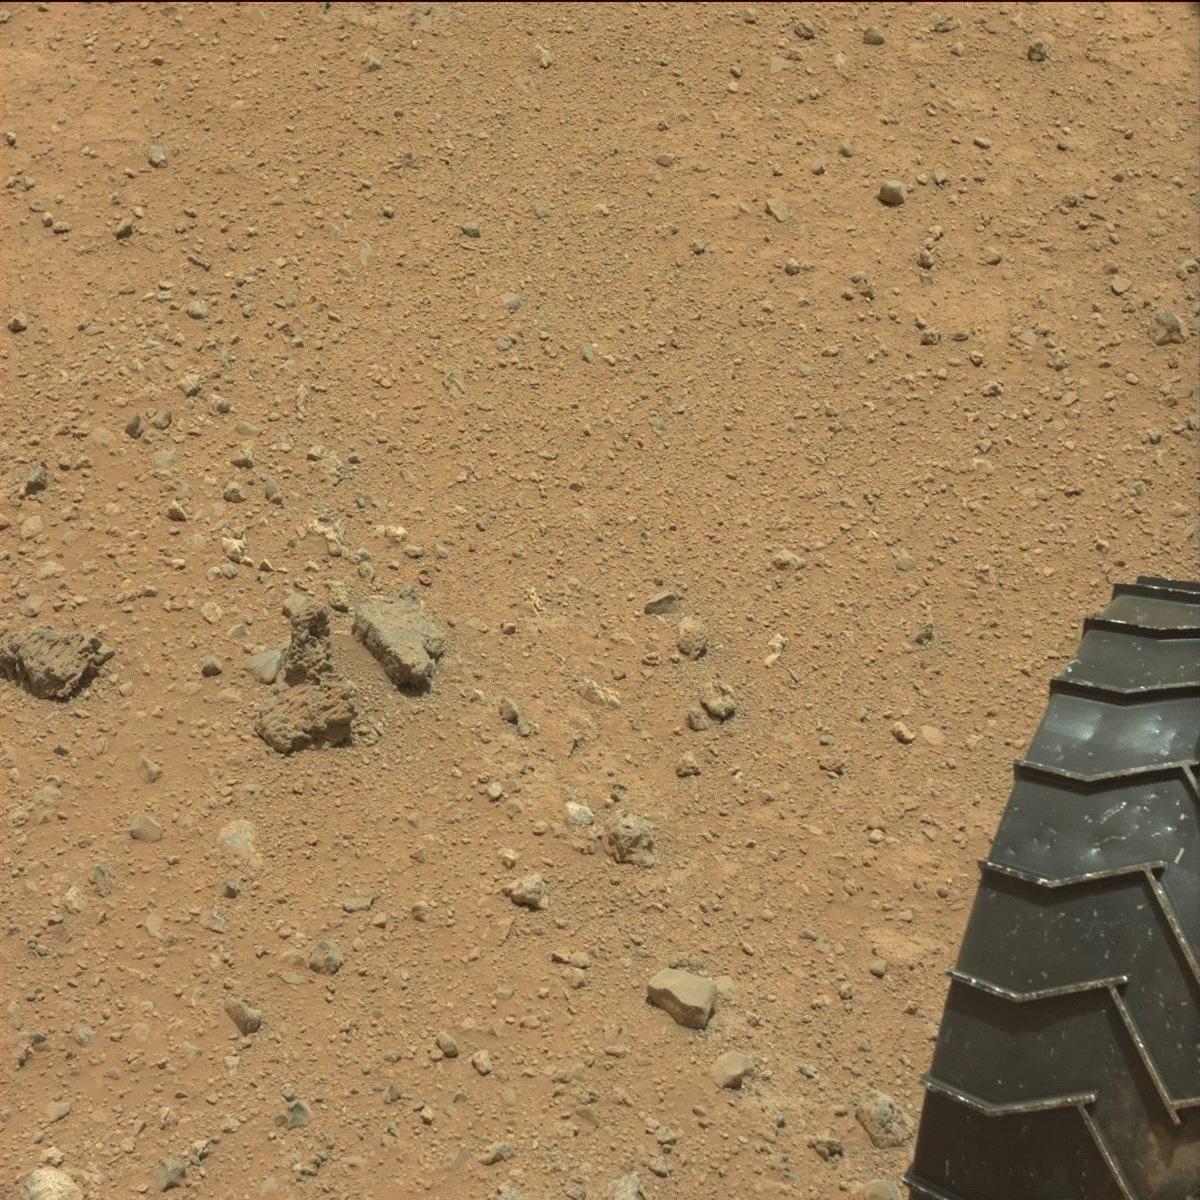
Terrain classes present: Bedrock, Rock, Rover, Sand / Soil